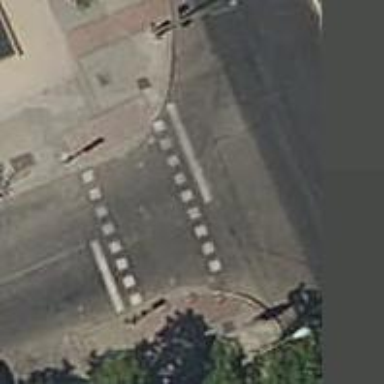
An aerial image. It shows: Crossing with traffic signals.